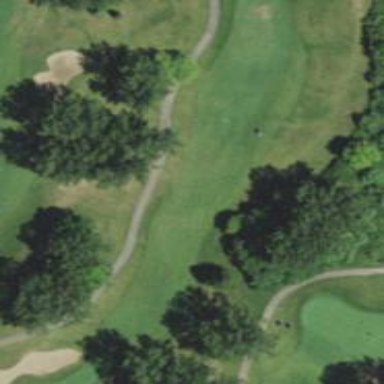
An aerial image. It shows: Golf hole.